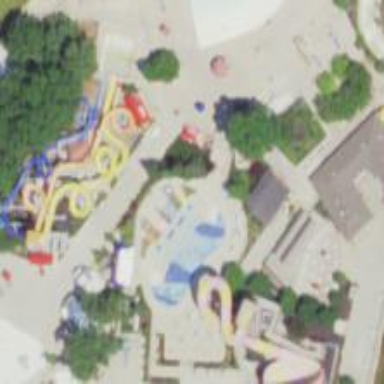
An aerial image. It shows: Water slide attraction.